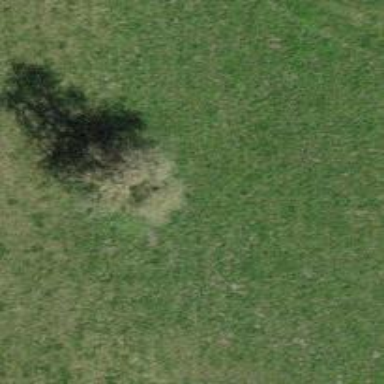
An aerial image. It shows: Single tag "natural: tree."